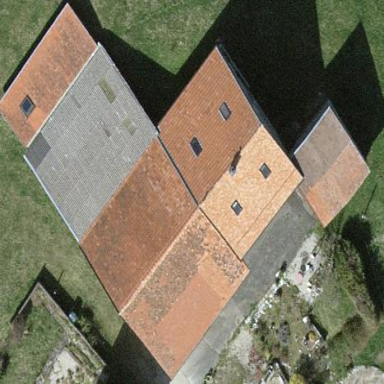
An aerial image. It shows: Simple house.